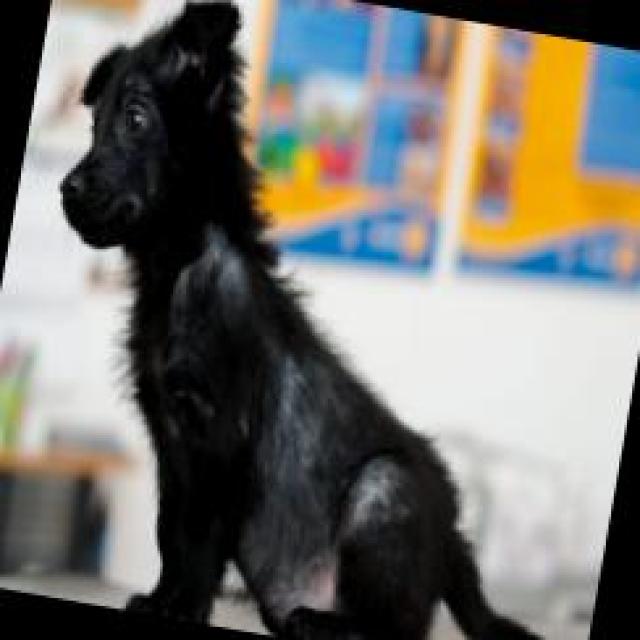
Canine fungal skin infection — characterized by alopecia, scaling, crusting, and circular lesions. Common agents include Malassezia and Candida species.